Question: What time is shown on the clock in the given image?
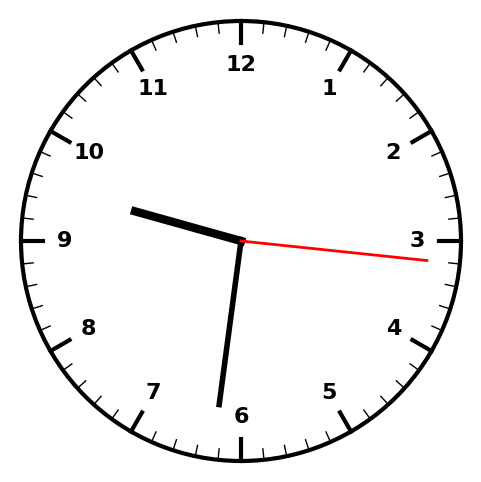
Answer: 09:31:16